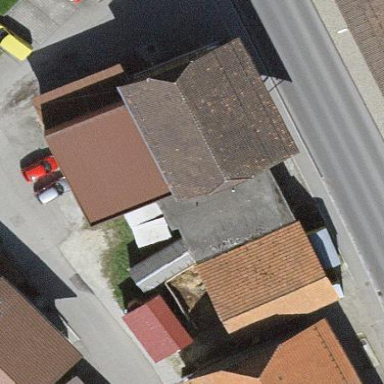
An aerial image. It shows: Gray garage building with flat roof.